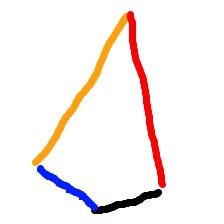
Shape: kite